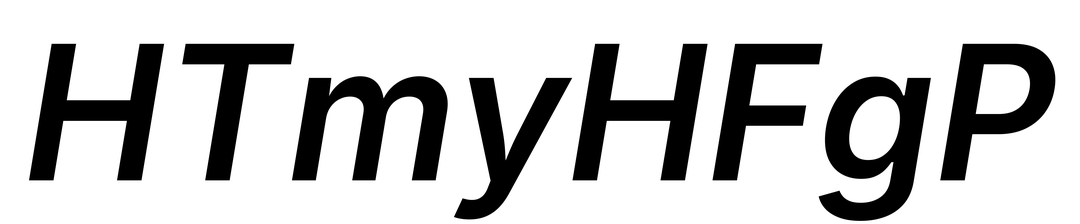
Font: Inter-Italic_SemiBold_Italic